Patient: sex F, age 58
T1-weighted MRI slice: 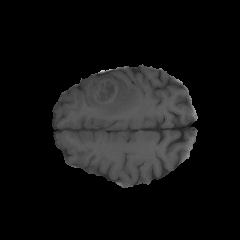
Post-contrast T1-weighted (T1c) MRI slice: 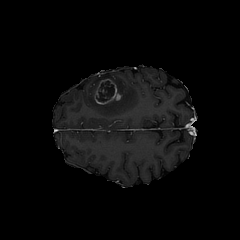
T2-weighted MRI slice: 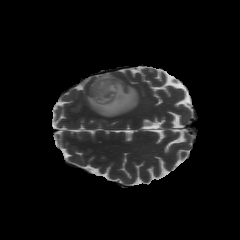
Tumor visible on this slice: yes
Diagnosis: Glioblastoma, IDH-wildtype
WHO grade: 4